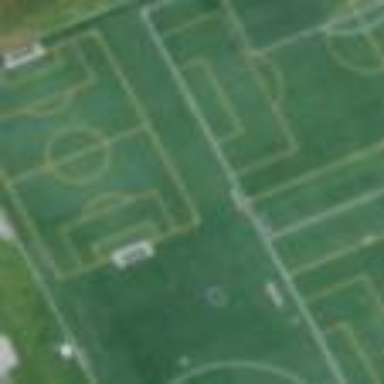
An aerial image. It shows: Soccer pitch designated for leisure and sports activities.